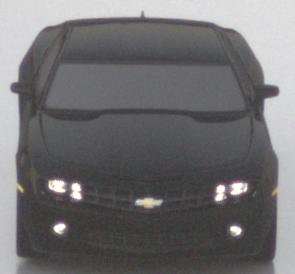
Make: Chevrolet
Model: Camaro Cabriolet 6.2 V8
Detailed model: Camaro (V) Coupé
Model produced from: 2011/09
Model produced until: 2014/02
Doors: 2
Color: black
Road condition: wet road
Daytime: sunrise or sunset
Contrast: low contrast